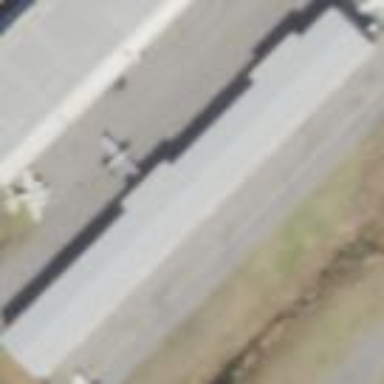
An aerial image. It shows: Hangar building at airport.